Aerial crown-view tile of a tropical tree (Barro Colorado Island, Panama), acquired 20241112:
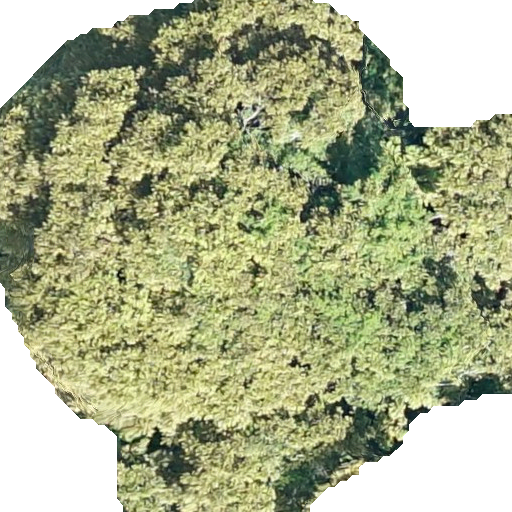
Species: Dipteryx oleifera
GBIF accepted scientific name: Dipteryx oleifera
Crown area: 343.905 m²